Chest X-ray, PA view. Patient: 43 years old, sex M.
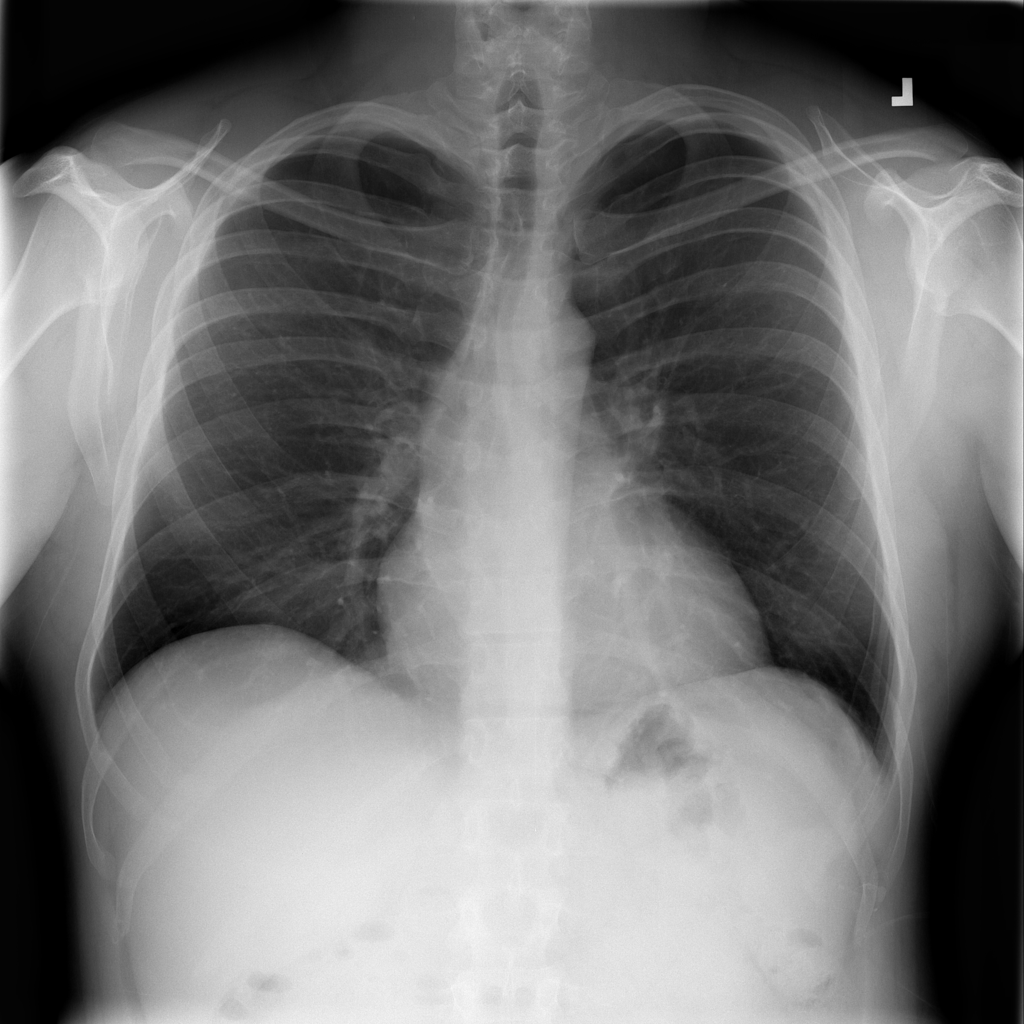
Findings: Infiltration